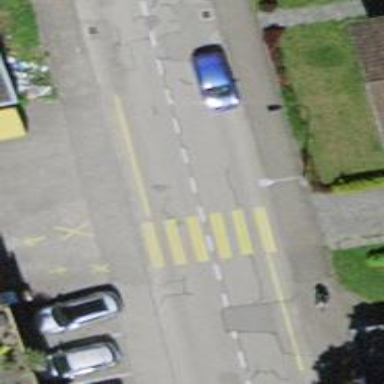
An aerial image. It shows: Marked road crossing.